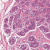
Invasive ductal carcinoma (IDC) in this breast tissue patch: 0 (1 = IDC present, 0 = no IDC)